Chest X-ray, PA view. Patient: 48 years old, sex F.
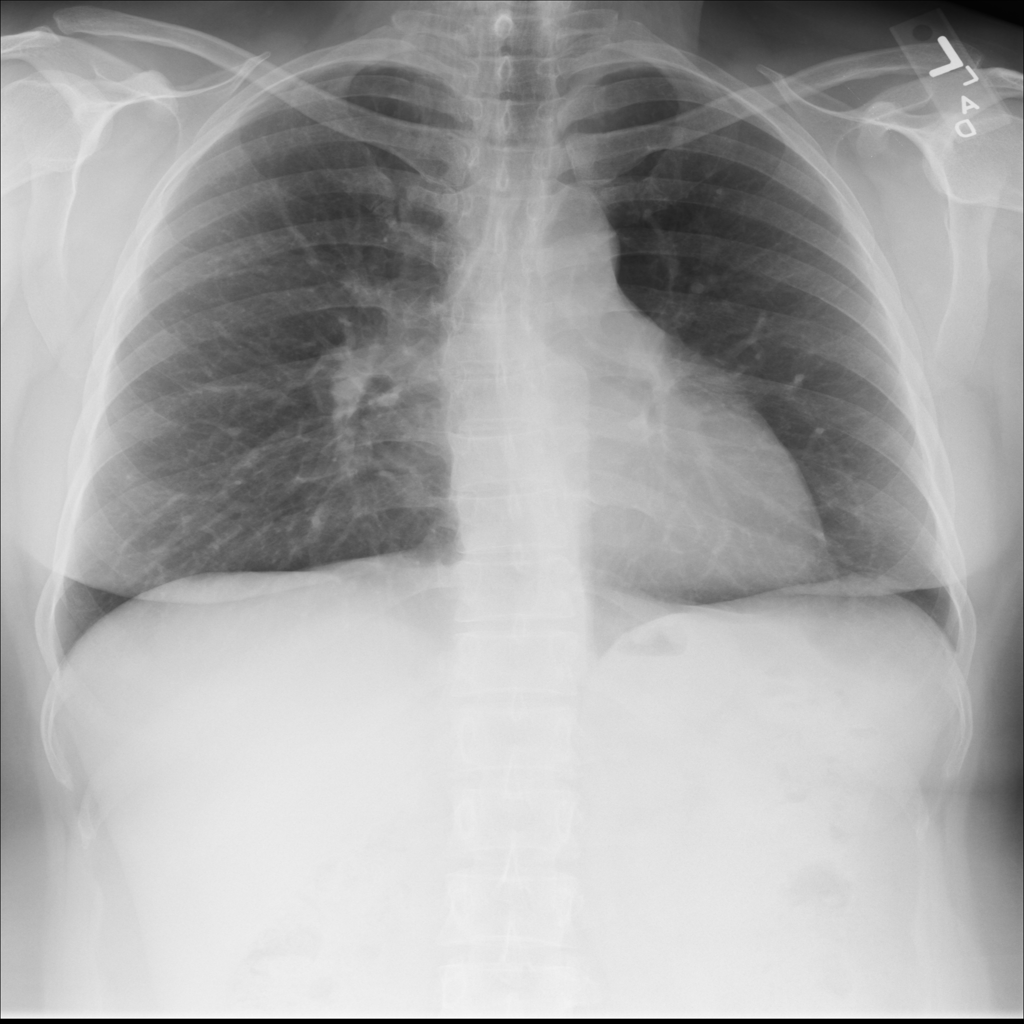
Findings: No Finding